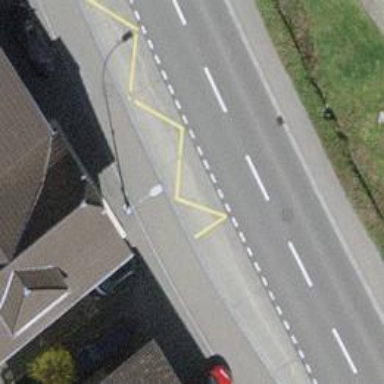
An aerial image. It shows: Bus stop with stop position for public transport.